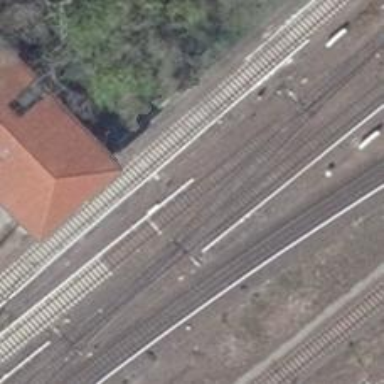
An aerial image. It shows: Light rail electrified railway with power from the bottom.